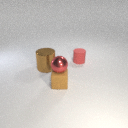
small brown rubber cube in front of small red rubber cylinder